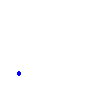
Particle: proton